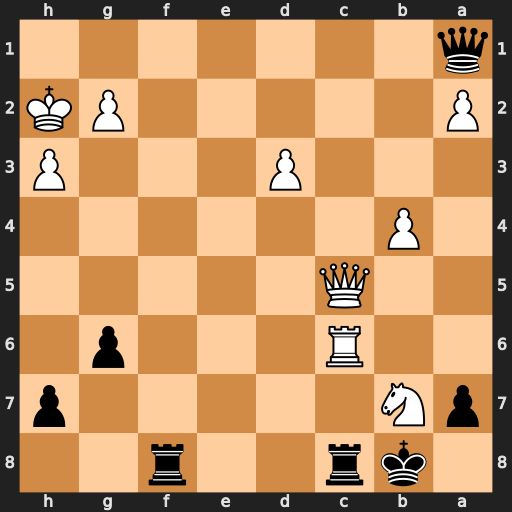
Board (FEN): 1kr2r2/pN5p/2R3p1/2Q5/1P6/3P3P/P5PK/q7
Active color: b
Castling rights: -
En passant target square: -
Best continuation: Rxc6 Qxf8+ Kxb7